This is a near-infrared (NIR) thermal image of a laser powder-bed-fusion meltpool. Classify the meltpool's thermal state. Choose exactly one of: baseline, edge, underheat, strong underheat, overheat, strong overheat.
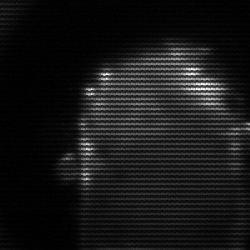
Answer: baseline